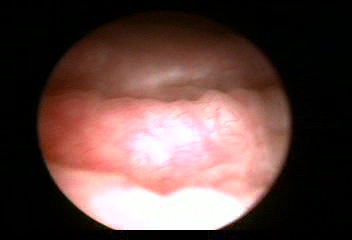
Modality: WLC
Class: Normal mucosa
Bladder cancer association: No